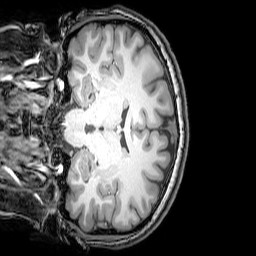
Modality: T1w
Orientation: coronal
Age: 26
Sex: male
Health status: healthy
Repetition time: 0.081 s
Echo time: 0.037 s